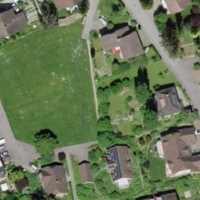
EUNIS habitat code: 55
Species observed at this site:
Cosmos bipinnatus
Prunella vulgaris